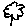
Label: flower